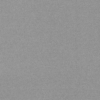
Label: dusty